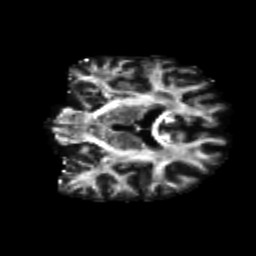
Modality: FA
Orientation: coronal
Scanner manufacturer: siemens
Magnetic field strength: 3 T
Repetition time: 4.16 s
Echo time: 0.0806 s